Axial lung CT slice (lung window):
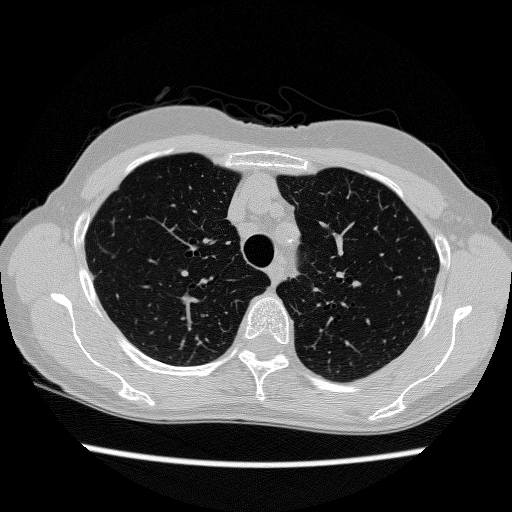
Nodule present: no